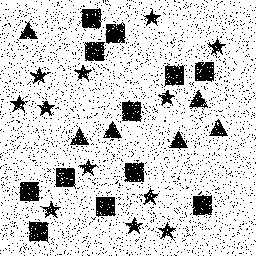
Squares: 12
Triangles: 6
Stars: 12
Total shapes: 30